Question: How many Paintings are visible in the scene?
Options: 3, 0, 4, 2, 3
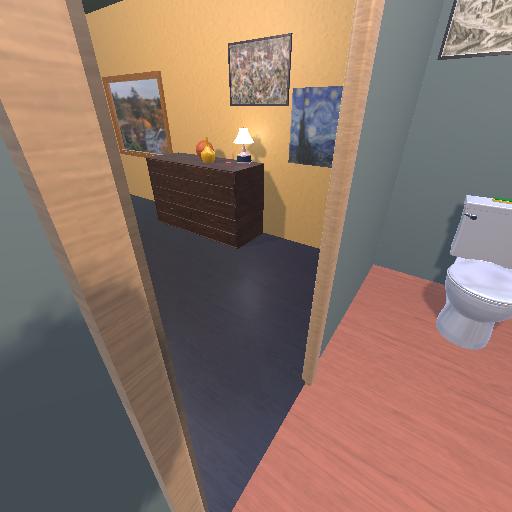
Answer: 3